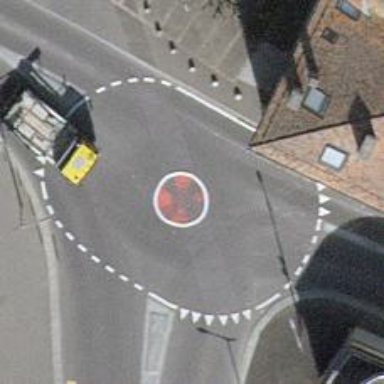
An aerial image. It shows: Mini roundabout on the road.